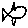
Label: fish